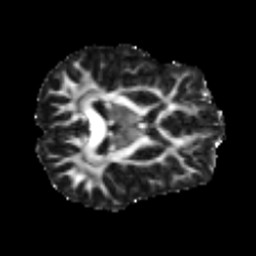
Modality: FA
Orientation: axial
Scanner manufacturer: siemens
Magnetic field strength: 3 T
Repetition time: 3.6 s
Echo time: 0.092 s